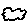
Label: cloud